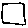
Label: square